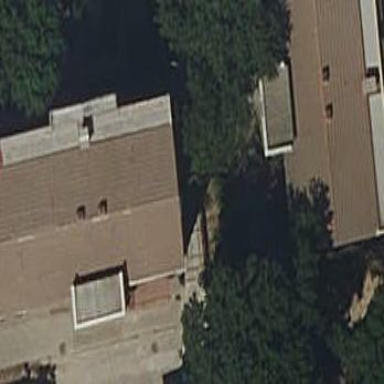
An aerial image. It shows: Residential building.